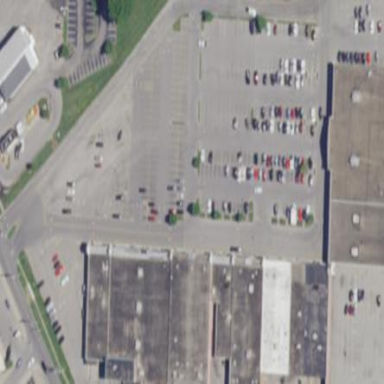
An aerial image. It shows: Parking area.